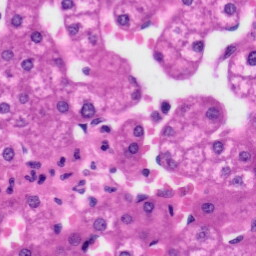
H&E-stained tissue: Liver